Field crop: tomato
Growth stage: 1
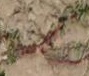
Species: portulaca